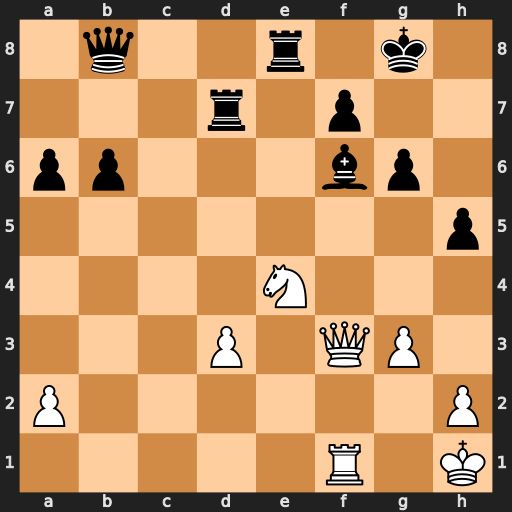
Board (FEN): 1q2r1k1/3r1p2/pp3bp1/7p/4N3/3P1QP1/P6P/5R1K
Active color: w
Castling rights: -
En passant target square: -
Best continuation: Nxf6+ Kg7 Nxd7